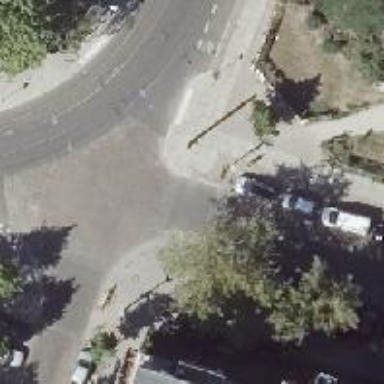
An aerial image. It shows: Unmarked crossing with kerb extensions on both sides of the road.